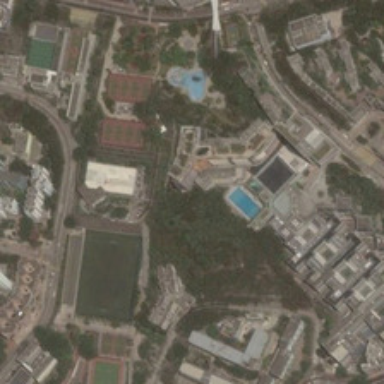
There are three football fields in the school .